Question: I am not sure if I described my problem well in the title of this post but please feel to change it to something more meaningful if you have better naming for it. But my problem is that, I really don't like how Eclipse tool window headers containers' borders look like:

It has a slowly declining border. I want it to be vertical border. I tried several themes but didn't like them as well.
Can somone please tell me how to change them to vertical line?
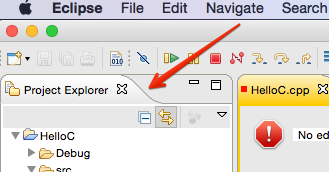
Answer: I am using Eclipse Luna and it doesn't "Show traditional style tabs" any more. And later I have found this topic <URL> but the location it says has changed. This is what I did to change for Eclipse Luna on Mac.
1. Go to Macintosh HD > Applications > eclipse > plugins > org.eclipse.ui.themes_1.0.1.v20140819-1717 > css
2. Open e4_default_mac.css file. This file will differ based on the theme you selected.
3. Find the following code and change swt-simpleto true.
Code that you need will be similar to the following:
'''
.MPartStack {
swt-simple: true;
swt-mru-visible: false;
}
'''